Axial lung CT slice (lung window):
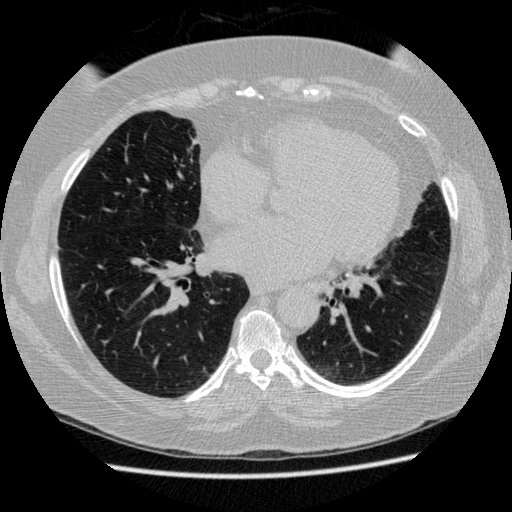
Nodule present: no